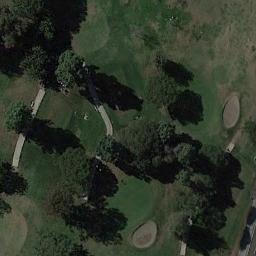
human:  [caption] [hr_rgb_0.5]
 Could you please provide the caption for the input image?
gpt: There are a few bunkers and a few paths on the large green lawn on the golf course and many trees .

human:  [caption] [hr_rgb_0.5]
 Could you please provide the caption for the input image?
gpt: Many trees are near the golf course .

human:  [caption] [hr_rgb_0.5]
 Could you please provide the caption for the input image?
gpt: The golf course has some putting greens, Fairways, Roads, Barrier trees and two sandpits .

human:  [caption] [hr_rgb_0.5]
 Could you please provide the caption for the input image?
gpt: There are more than a dozen bunkers and winding paths in this area .

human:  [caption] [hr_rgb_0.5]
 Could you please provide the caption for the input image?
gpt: There are some green trees and two bunkers on the golf course .